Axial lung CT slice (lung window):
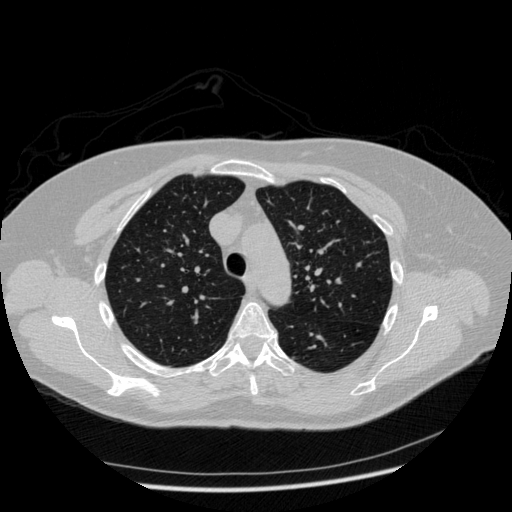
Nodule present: no